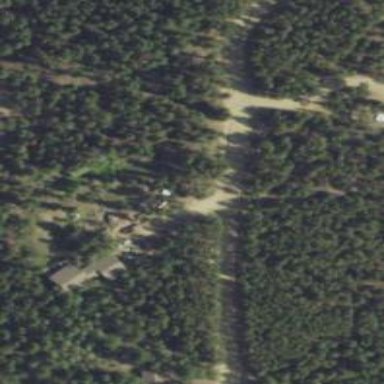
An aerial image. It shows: Driveway.